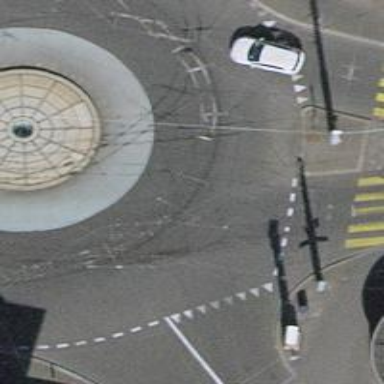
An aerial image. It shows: Secondary road with asphalt surface and trolley wires.